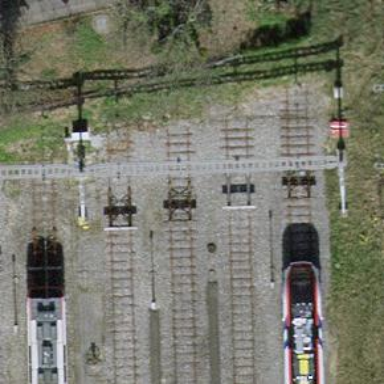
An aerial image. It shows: Railway buffer stop.